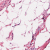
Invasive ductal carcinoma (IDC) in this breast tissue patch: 0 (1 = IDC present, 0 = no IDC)